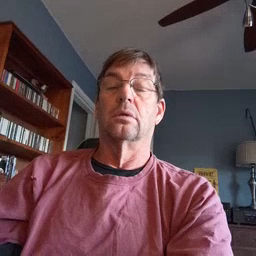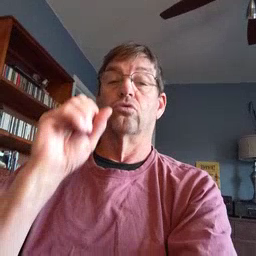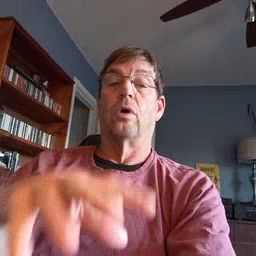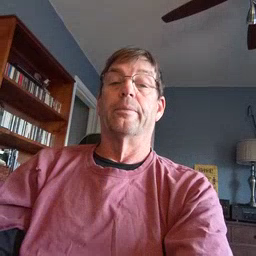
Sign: drop